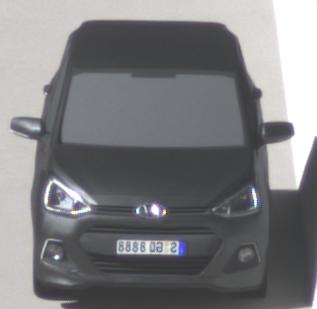
Make: Hyundai
Model: i10
Detailed model: Gen. 2
Model produced from: 2013
Model produced until: 2019
Doors: 5
Color: gray
Road condition: dry road
Daytime: midday
Contrast: high contrast